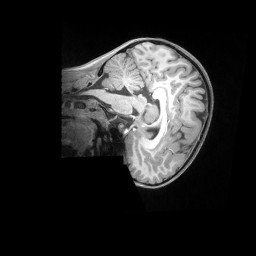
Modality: T1w
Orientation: sagittal
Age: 8
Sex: female
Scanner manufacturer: siemens
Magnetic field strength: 3 T
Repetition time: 2.53 s
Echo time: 0.00164 s